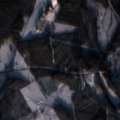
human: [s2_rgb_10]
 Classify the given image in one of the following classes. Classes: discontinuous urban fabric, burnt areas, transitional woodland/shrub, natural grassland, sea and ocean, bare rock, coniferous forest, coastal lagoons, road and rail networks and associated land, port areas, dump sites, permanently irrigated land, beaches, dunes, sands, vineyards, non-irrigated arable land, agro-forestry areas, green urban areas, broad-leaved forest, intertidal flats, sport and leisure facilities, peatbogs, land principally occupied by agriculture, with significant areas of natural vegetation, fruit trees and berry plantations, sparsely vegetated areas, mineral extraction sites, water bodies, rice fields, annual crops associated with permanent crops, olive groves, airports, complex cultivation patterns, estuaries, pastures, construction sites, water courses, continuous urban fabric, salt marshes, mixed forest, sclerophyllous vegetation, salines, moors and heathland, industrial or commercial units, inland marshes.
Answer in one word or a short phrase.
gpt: land principally occupied by agriculture, with significant areas of natural vegetation, coniferous forest, mixed forest, transitional woodland/shrub